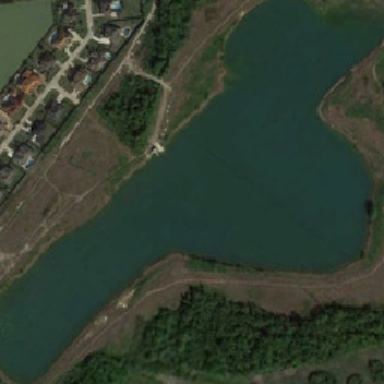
A pond is surrounded by a lawn house and the other is surrounded by bare soil and forest .